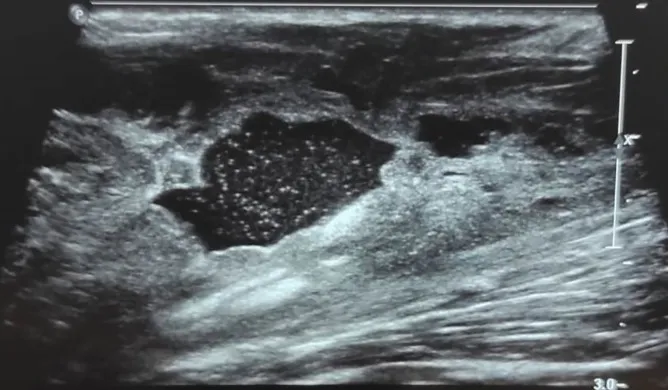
Utrasonography of the right knee reveals an echogenic collection of the right popliteal fossa.
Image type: radiology (ultrasound)